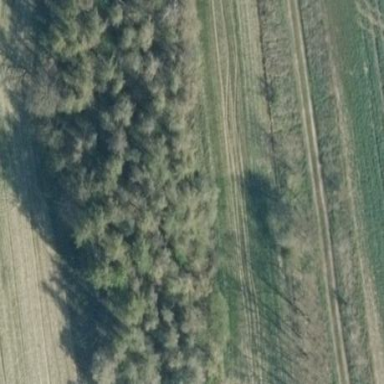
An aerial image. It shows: Forest area.